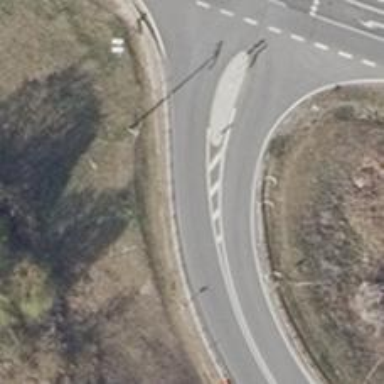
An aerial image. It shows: Asphalt motorway link.